Question: When I am trying to preview a HTML email in the email studio preview , it shows empty images but email looks fine in the INBOX.
Image size is width:600px and height:338px

Please help to resolve this issue in SFMC email studio
Also attaching html code of block
'''
<table border="0" cellpadding="0" cellspacing="0" class="oneColumn global" role="presentation" style="background-color: %%=v(@contentBgColor)=%%;" width="100%">
<tr>
<td align="center" style="padding: 0 0 20px;">
<table border="0" cellpadding="0" cellspacing="0" role="presentation" width="100%">
<tr>
<td align="center" style="background-color: %%=v(@imageFullBgColor)=%%;">
<table border="0" cellpadding="0" cellspacing="0" role="presentation" style="margin: 0 auto;">
<tr>
<td align="center" style="width: 600px;">
<a alias="" conversion="false" data-linkto="other" href="%%=RedirectTo(@Image_Component_One_Url)=%%" target="_blank" title=""><img alt="" data-assetid="500960" height="300" src="https://cdn.pixabay.com/photo/2018/01/14/23/12/nature-3082832__480.jpg" style="width: 600px; max-width: 600px; max-height: 338px; display: block; margin: 0px; padding: 0px; border: 0px none transparent; text-align: center; height: 300px;" width="600"></a> <a alias="" href="#tbd" target="_blank"> </a></td></tr></table></td></tr></table></td></tr></table>
'''
Thanks in advance
I want to show images in the preview of the HTML email in the email studio.
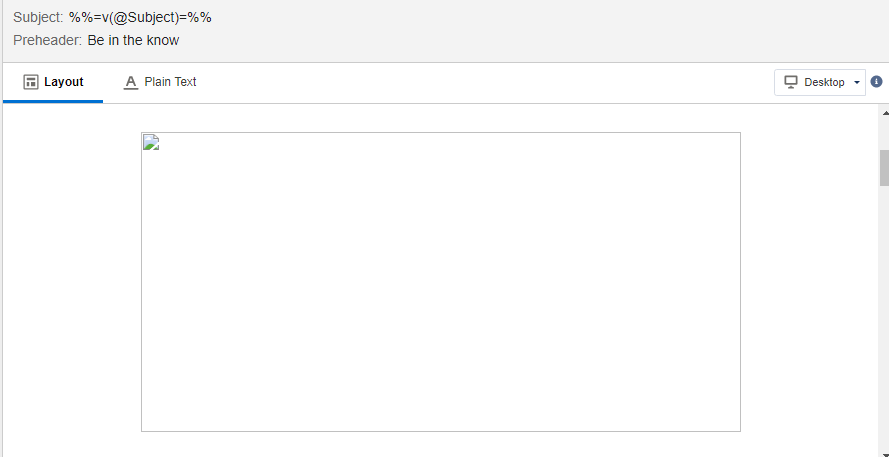
Answer: If you are using Chrome then the issue is likely due to Chrome blocking mixed content.
For example if you dont have SSL included in your SAP, and you try to serve content over ssl then that content will be blocked. In your case you are serving up: ://cdn.pixabay.com/photo/2018/01/14/23/12/nature-3082832__480.jpg
It can be determined whether or not the Private image domain (image endpoint) has SSL by navigating to Setup > Company Settings > Account Settings.
If an account HAS SSL the Portfolio Base URL will start with HTTPS.
If an account DOES NOT have SSL the Portfolio Base URL will start with HTTP.
More information can be found here: <URL>